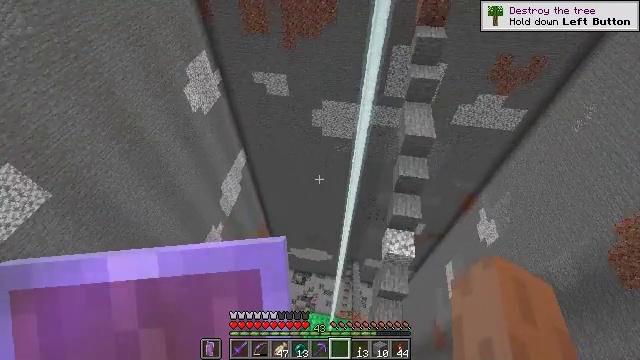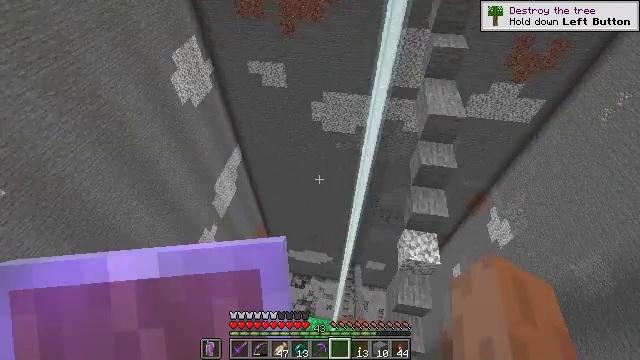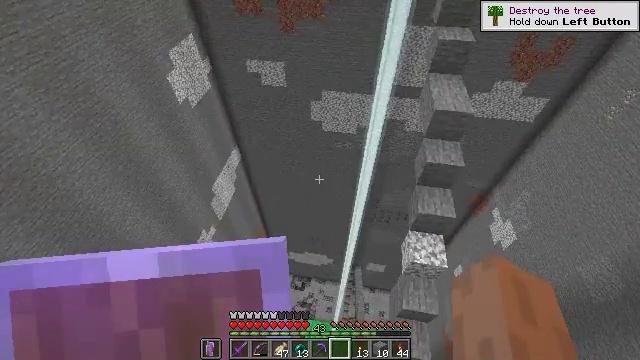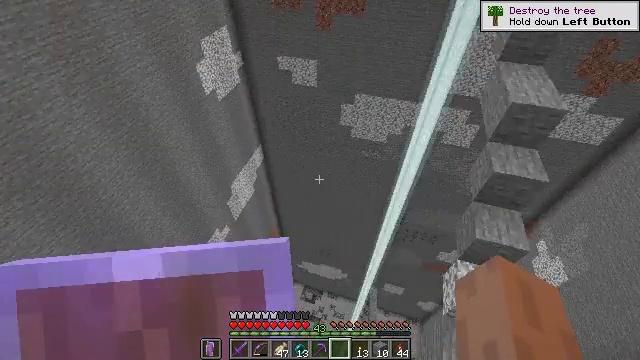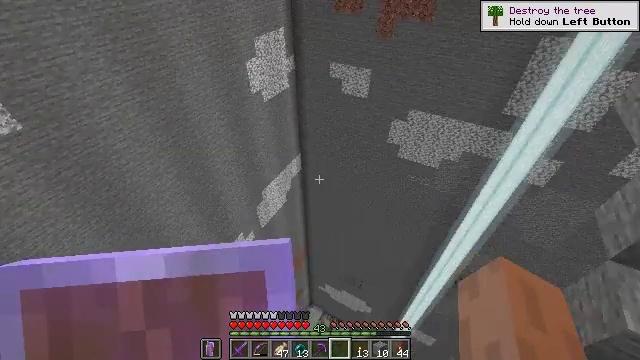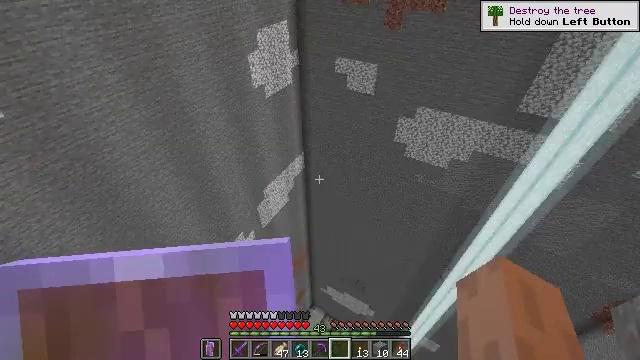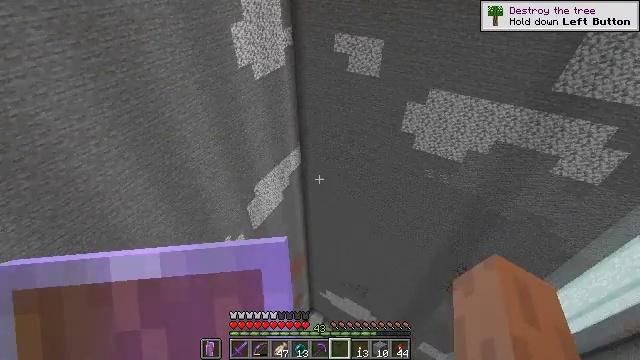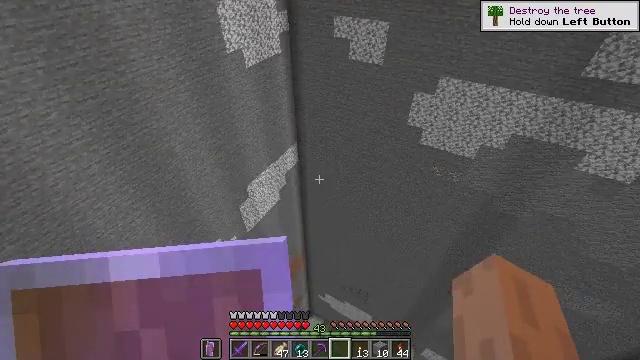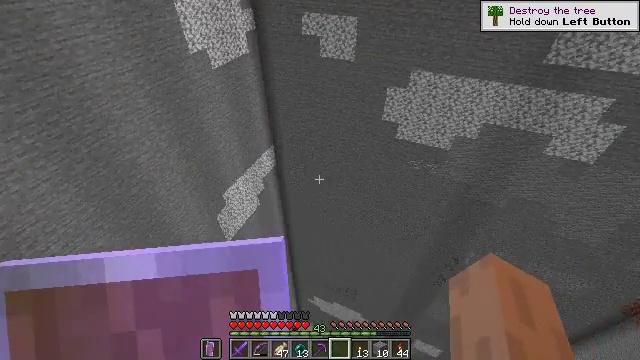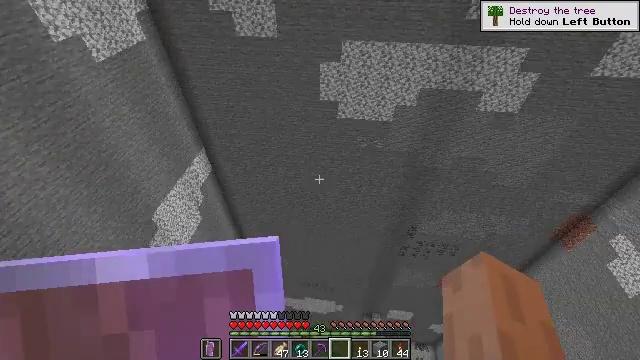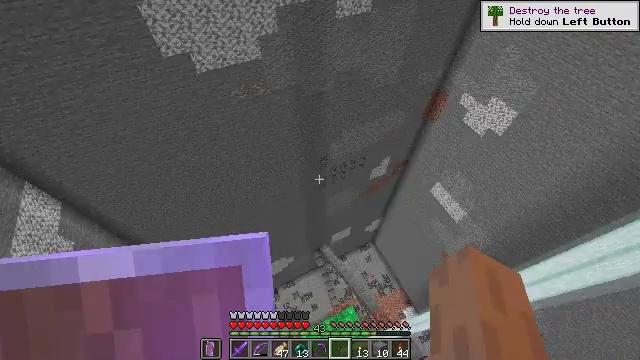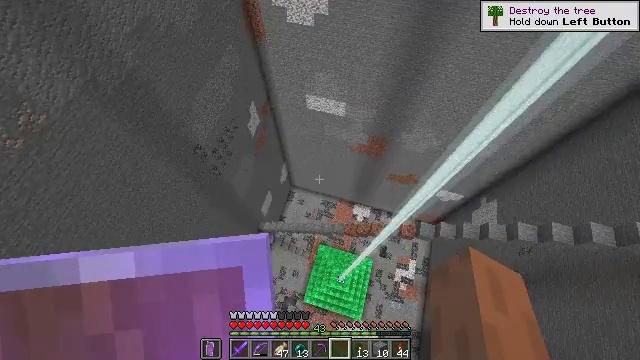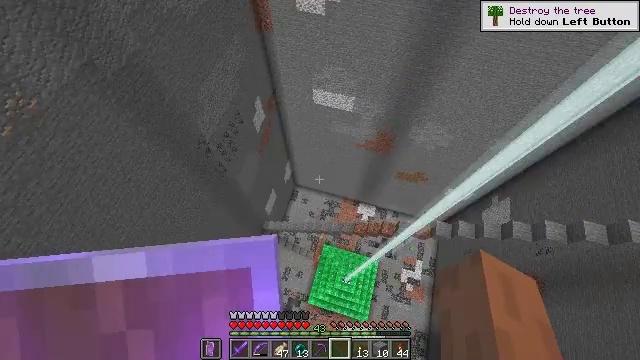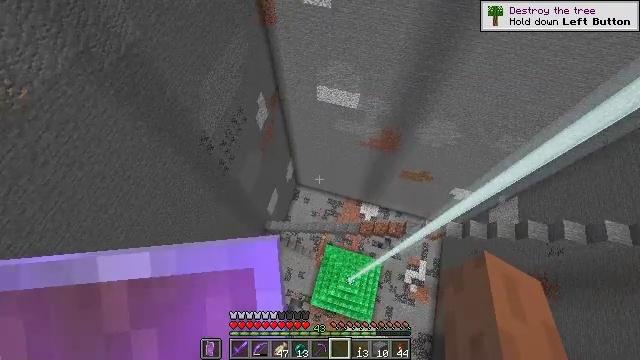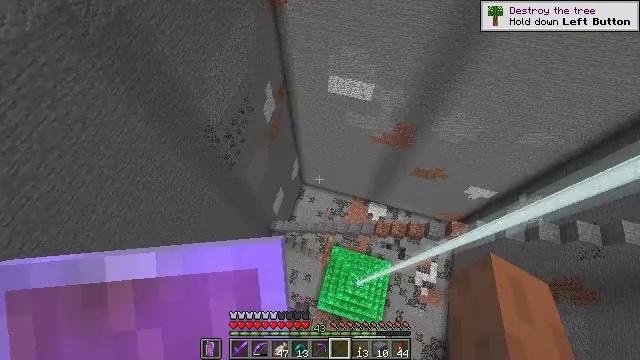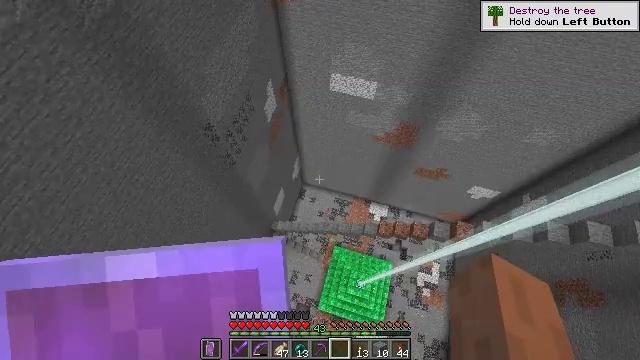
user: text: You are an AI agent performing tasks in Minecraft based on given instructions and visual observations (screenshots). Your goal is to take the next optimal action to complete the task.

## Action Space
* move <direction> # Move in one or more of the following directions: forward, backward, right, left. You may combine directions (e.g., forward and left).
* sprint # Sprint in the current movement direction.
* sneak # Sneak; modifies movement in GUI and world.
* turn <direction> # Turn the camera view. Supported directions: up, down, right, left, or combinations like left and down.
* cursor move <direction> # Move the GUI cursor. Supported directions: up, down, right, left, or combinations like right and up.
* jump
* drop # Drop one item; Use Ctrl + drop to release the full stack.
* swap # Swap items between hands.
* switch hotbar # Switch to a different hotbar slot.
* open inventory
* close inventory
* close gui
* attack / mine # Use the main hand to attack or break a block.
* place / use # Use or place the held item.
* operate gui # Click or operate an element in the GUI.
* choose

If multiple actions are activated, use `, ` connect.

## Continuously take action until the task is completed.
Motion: motion action
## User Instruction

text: Kill the slime.
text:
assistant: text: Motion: no_op
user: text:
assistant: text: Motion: no_op
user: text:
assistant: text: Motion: turn left and up
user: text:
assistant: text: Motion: turn left and up
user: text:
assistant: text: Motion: turn left
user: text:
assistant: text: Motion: no_op
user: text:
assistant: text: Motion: no_op
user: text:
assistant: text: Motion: turn right
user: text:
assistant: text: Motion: turn right and down
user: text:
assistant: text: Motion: turn right and down
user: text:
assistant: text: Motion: turn right and down
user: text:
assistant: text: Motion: no_op
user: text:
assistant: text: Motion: no_op
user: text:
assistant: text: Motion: no_op
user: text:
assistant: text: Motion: no_op
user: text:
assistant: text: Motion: no_op
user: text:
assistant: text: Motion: no_op
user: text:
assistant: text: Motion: no_op
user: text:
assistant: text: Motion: turn right
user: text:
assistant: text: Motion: turn right
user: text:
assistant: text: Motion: turn right
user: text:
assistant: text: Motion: turn right and up
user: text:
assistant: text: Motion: turn right and up
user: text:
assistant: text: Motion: turn right and up
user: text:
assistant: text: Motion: no_op
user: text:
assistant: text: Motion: no_op
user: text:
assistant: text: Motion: no_op
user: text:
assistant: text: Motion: no_op
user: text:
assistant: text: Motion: no_op
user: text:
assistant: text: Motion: no_op